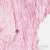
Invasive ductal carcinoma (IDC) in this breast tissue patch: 0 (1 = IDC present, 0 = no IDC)